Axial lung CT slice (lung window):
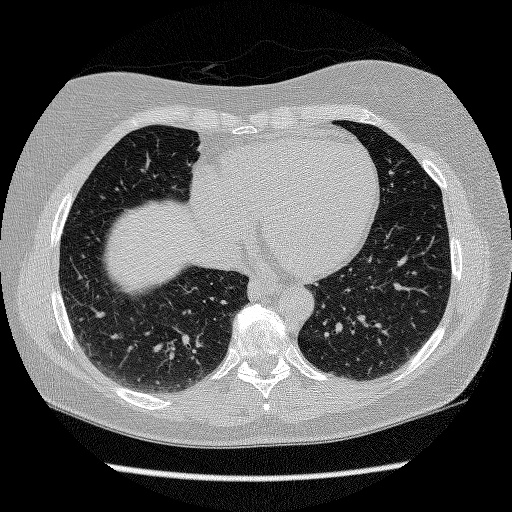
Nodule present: no